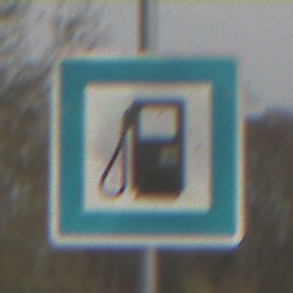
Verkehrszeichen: Tankstelle
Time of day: MorningAfternoon
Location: Outdoor (Suburban)
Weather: Overcast
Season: NotSpecified
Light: Natural